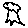
Label: tree